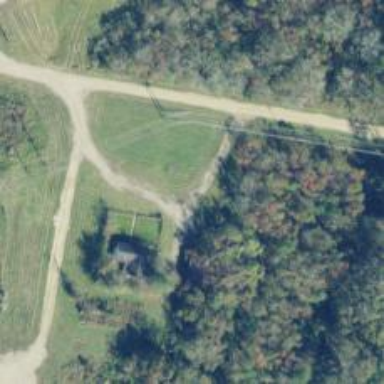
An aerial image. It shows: Driveway.